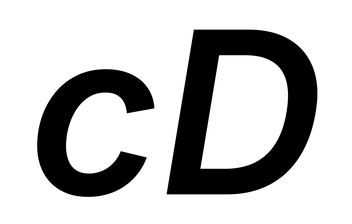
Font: Inter-Italic_SemiBold_Italic